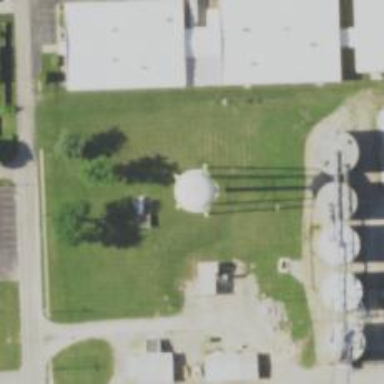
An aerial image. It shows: Water tower that is man-made.